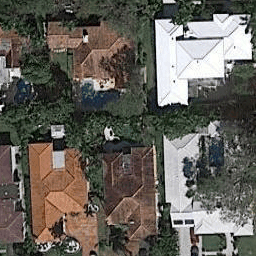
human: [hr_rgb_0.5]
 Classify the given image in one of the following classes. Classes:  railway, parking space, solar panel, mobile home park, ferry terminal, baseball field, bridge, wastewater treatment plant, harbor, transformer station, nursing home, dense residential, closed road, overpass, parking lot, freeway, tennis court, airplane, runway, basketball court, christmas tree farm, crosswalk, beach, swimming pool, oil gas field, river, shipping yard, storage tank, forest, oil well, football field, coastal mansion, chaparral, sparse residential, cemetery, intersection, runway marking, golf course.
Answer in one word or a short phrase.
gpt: coastal mansion